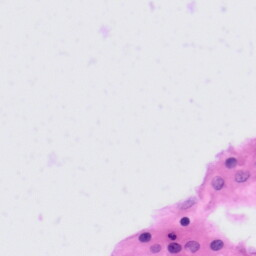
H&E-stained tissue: Tonsil